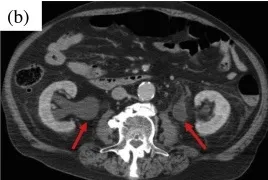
Initial contrast-enhanced CT findings. . (b) Bilateral hydronephrosis is observed (red arrows), suggesting ureteral obstruction due to the IIAA.
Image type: radiology (ct)